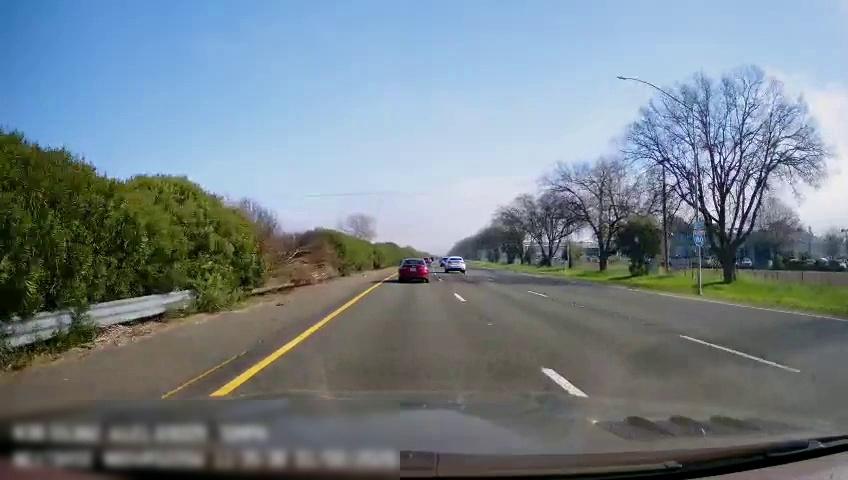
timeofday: Day
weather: Sunny
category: Drivable Space
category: Vehicles | Car
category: Vehicles | SUV
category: Lanes | Current Lane
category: Lanes | Current Lane
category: Lanes | Alternate Lane
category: Lanes | Alternate Lane
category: Traffic | Signs